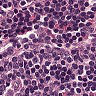
Metastatic tissue present: no